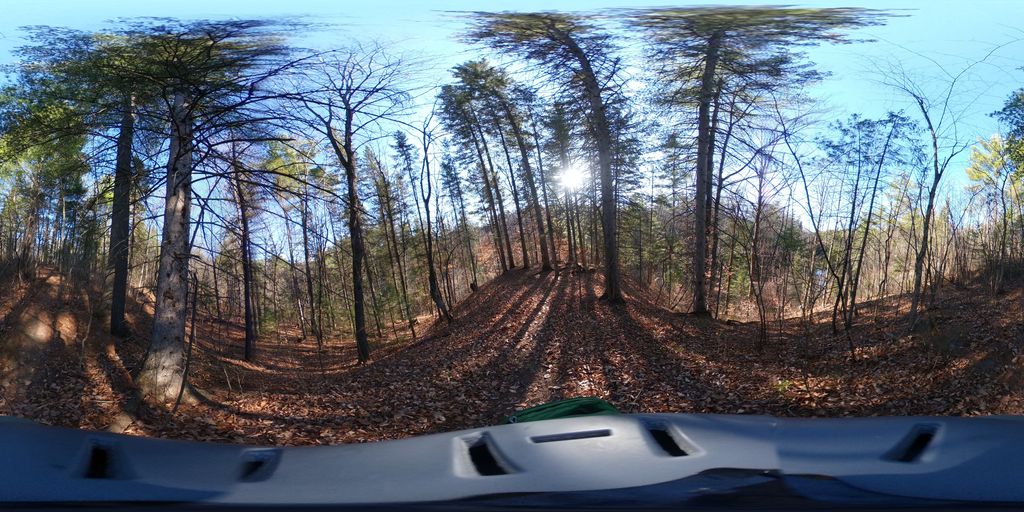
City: ottawa-gatineau